Question: I am trying to append buttons to a header if a case is true, but it ends up looking like this:

The edit and new event buttons are supposed to be a control group...
HTML
'''
<div data-role="header">
<h1 class="ui-title" role="heading" id="hdr"></h1>
<div class="ui-btn-right" id ="addbuttons" data-role="controlgroup" data-type="horizontal">
</div>
</div>
'''
JAVASCRIPT
'''
$('#addbuttons').append('<div data-role="button" data-icon="gears" data-theme="b">Edit</div>');
$('#addbuttons').append('<div data-role="button" data-icon="plus" data-theme="b">New Event</div>');
'''
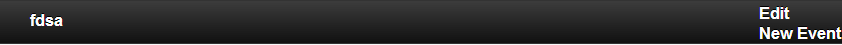
Answer: Whenever you do any changes to header or footer, you need to re-enhance the markup this way.
'''
$('[data-role=page]').trigger('pagecreate');
'''
You also can use this,
'''
$('[data-role=header]').trigger('create');
'''